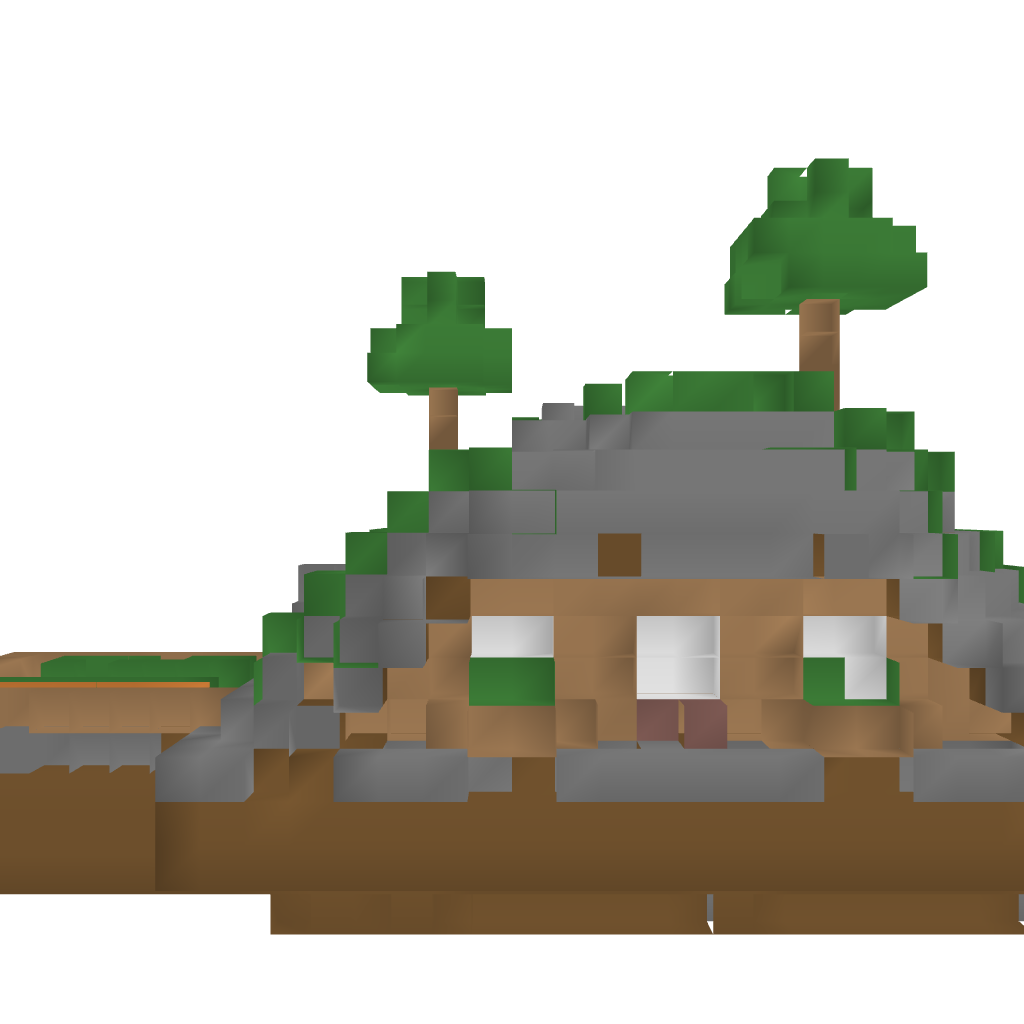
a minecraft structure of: Hobbit House w/ secret room good quality a lot of earth